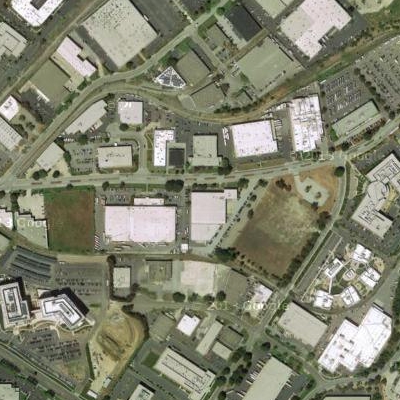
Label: cIndustry